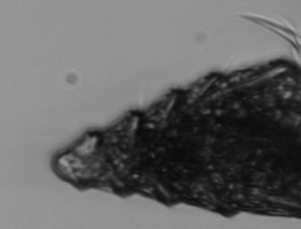
Label: Laboea_strobila